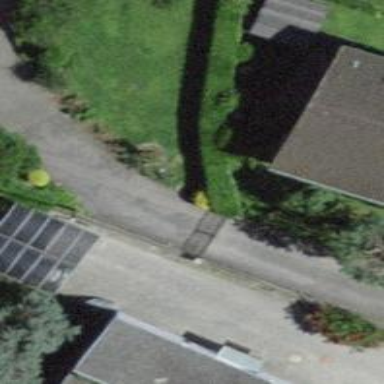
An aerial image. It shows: Gate.